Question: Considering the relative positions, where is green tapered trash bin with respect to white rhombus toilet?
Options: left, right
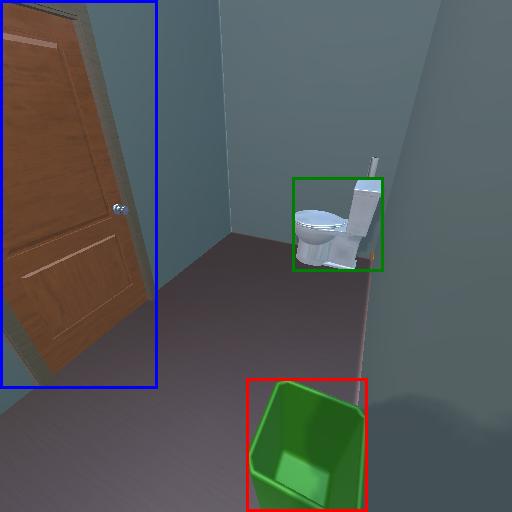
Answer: left